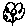
Label: flower